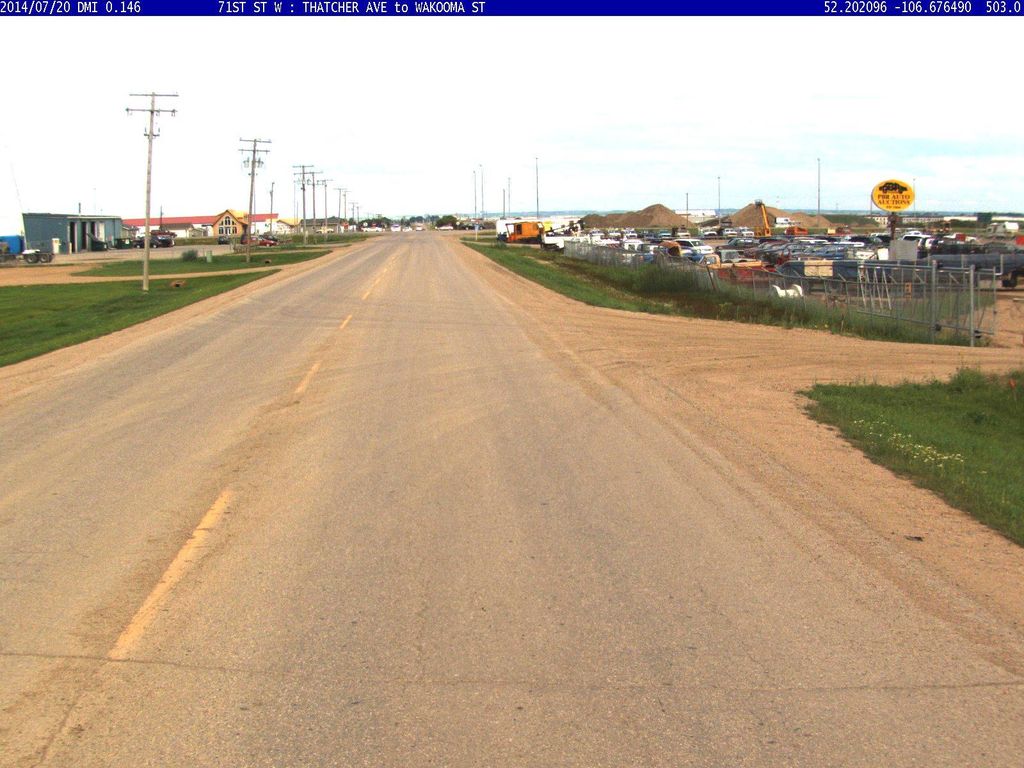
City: saskatoon